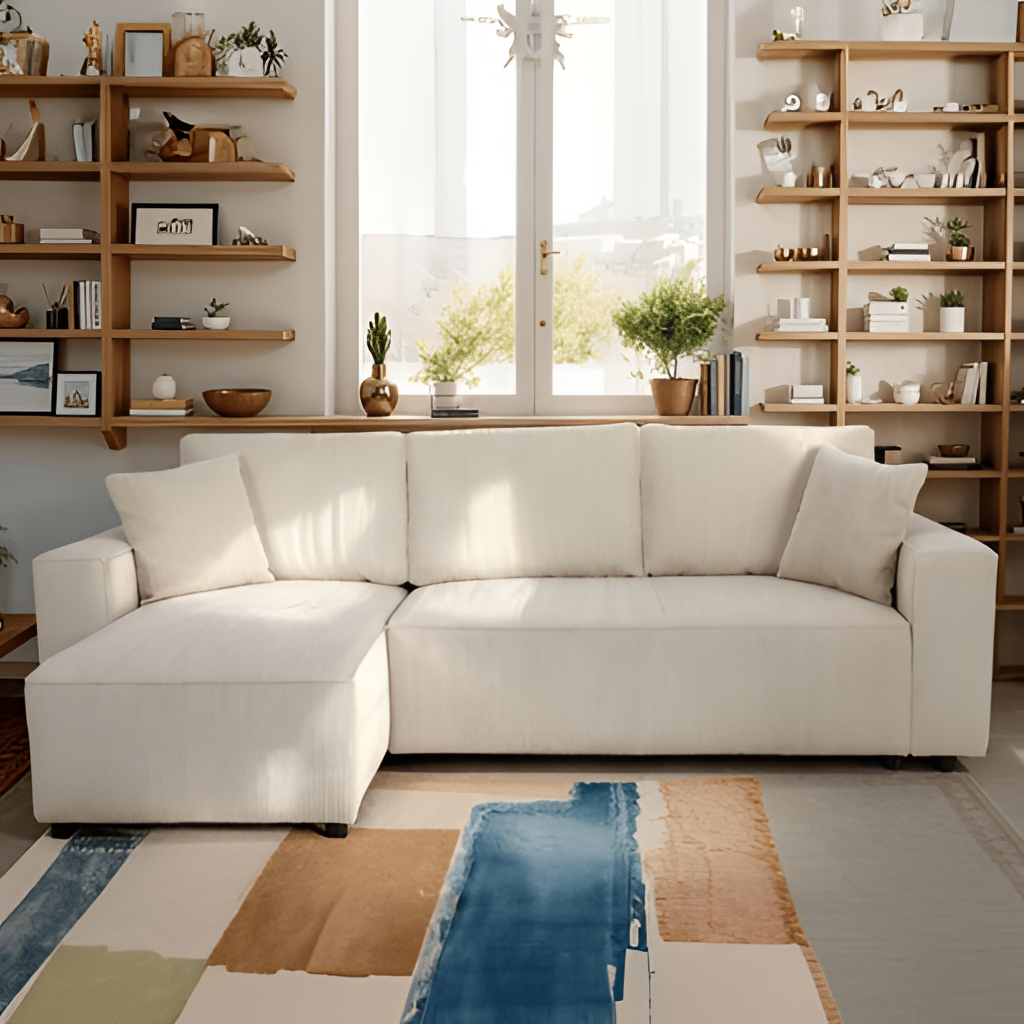
beige fabric sectional sofa, living room, beige paint wallpaper, with solid pattern, beige carpet flooring, with abstract pattern, contemporary